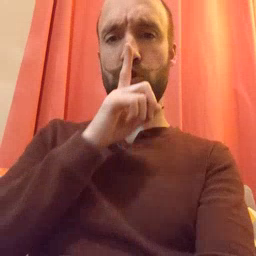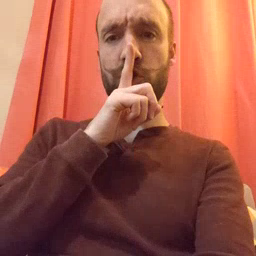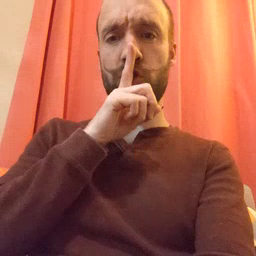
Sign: shhh